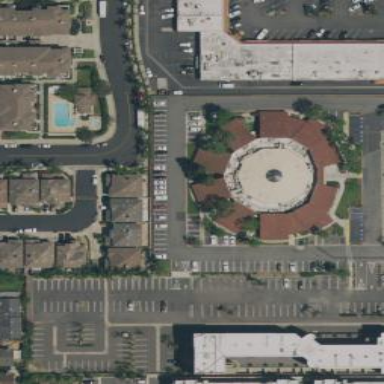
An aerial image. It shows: Commercial building.